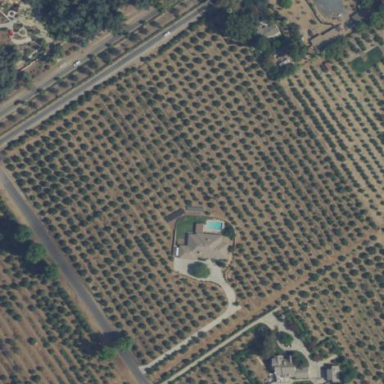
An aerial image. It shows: Orchard.